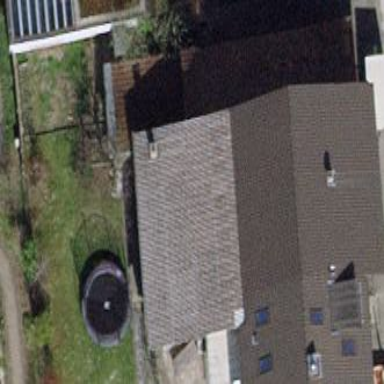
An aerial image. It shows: Building with tiled roof.